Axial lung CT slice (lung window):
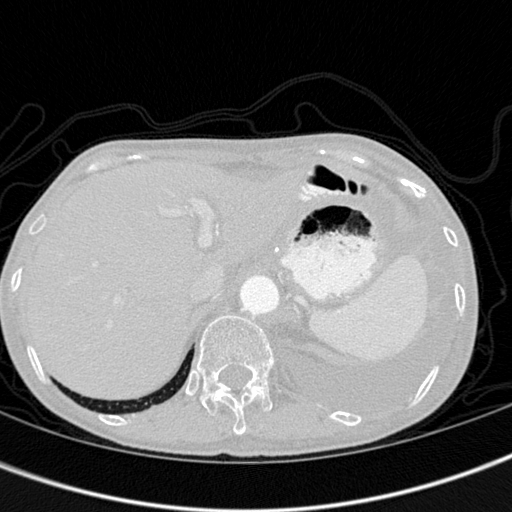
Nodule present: no